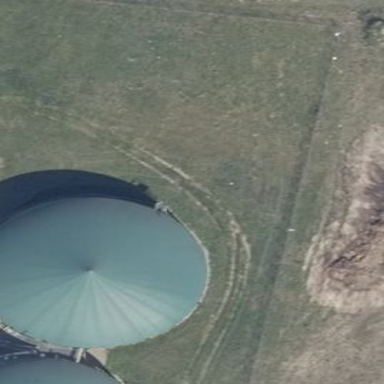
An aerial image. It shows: Silo.